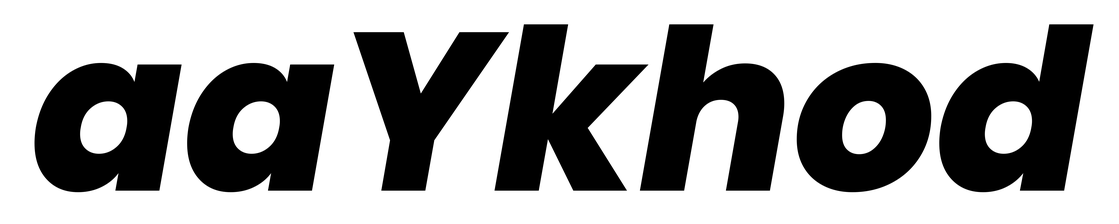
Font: Poppins-ExtraBoldItalic